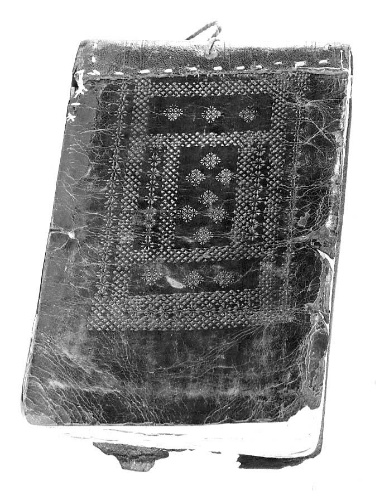
Date: 18th century
Object type: Manuscript
Classification: Paintings
Medium: Ink and color on paper
Culture: India
Dimensions: Cover: 6 5/8 x 11 in. (16.8 x 27.9 cm)
Pages: 6 1/4 x 10 3/8 in. (15.9 x 26.4 cm)
Department: Asian Art
Credit line: Gift of Mr. and Mrs. Sam Schaefler, 1976
Accession year: 1976
Repository: Metropolitan Museum of Art, New York, NY